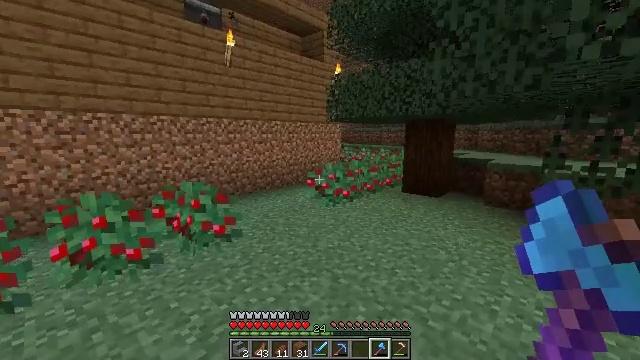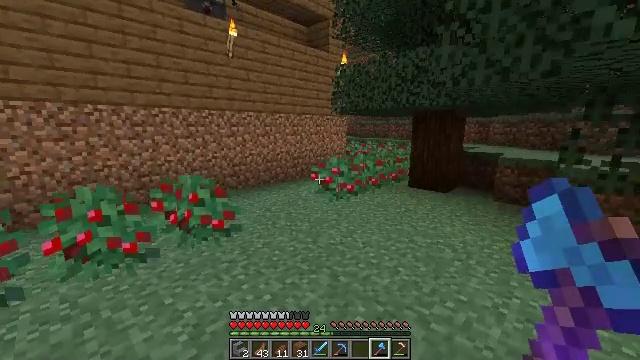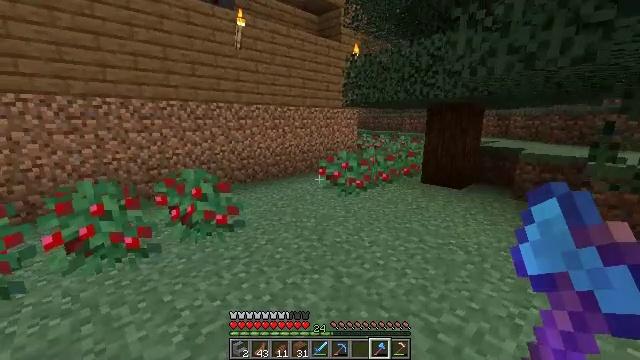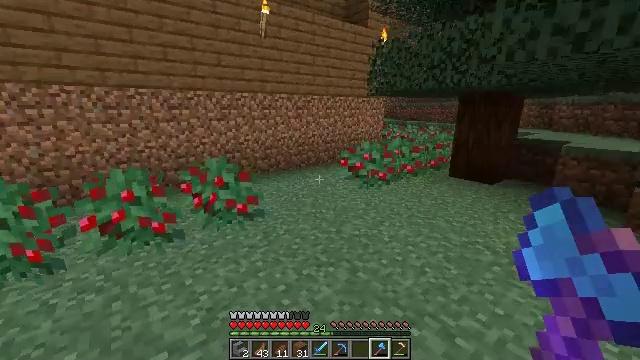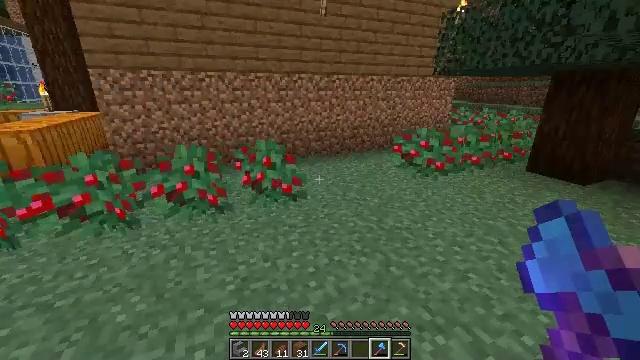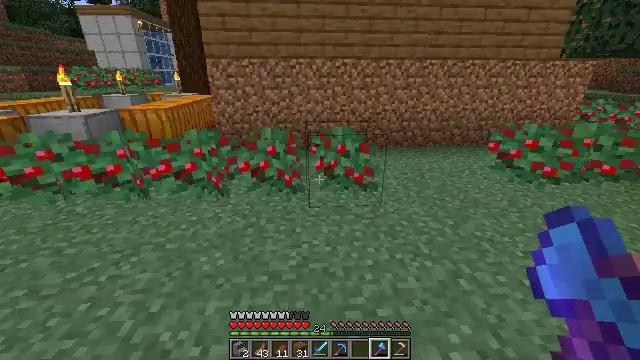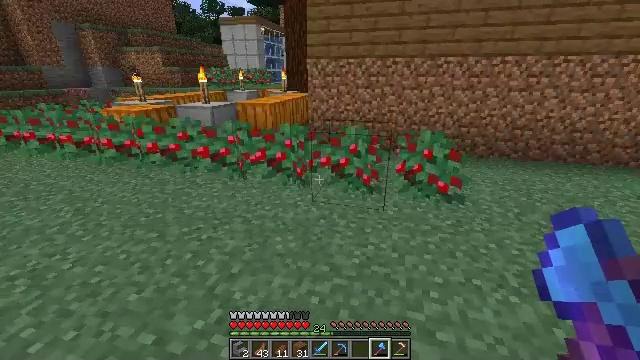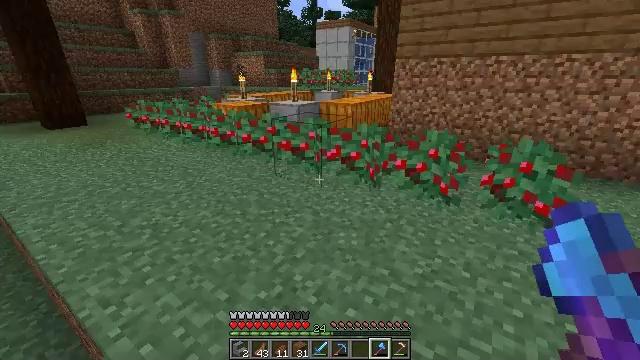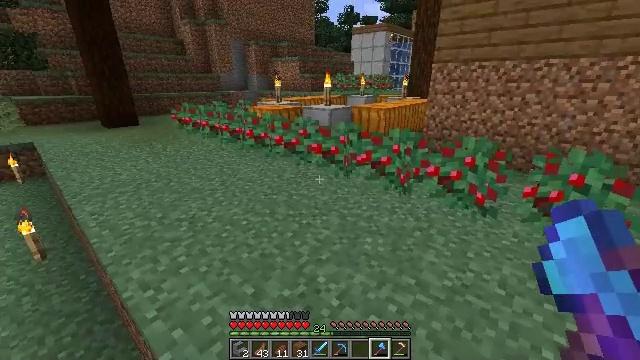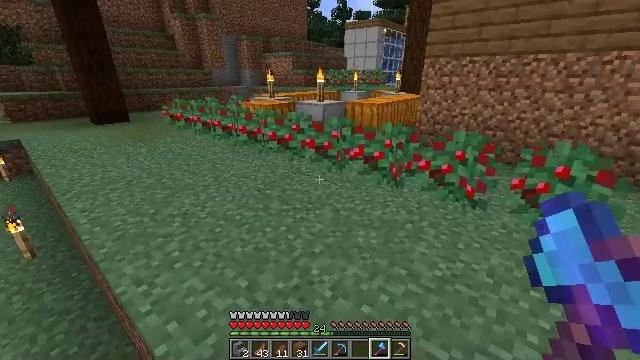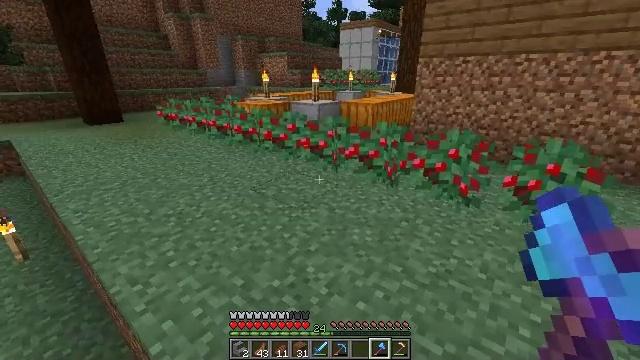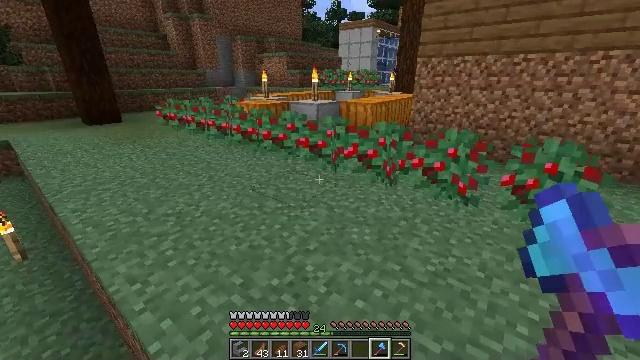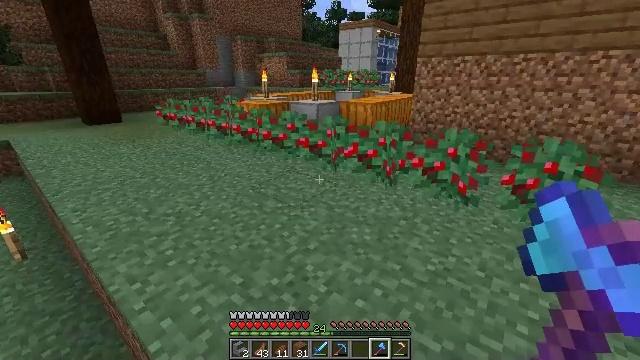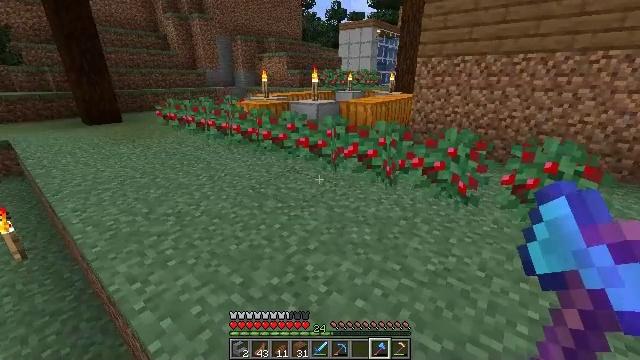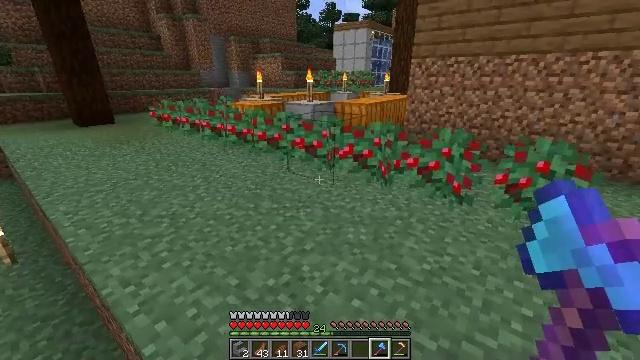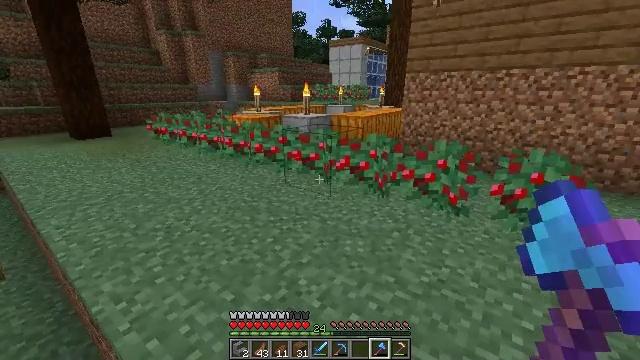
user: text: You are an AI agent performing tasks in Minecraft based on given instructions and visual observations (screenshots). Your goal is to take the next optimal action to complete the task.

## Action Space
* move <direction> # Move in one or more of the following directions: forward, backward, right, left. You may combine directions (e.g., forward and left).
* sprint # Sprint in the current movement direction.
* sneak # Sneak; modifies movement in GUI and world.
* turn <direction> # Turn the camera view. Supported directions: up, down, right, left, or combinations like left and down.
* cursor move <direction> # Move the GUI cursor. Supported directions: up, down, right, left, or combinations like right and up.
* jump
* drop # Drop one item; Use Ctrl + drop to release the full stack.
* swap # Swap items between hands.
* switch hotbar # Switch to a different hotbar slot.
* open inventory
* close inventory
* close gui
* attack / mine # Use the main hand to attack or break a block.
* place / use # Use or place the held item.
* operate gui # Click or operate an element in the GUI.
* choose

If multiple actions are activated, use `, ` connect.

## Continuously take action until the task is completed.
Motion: motion action
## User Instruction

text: Clear the sweet berry bush to collect the sweet berries.
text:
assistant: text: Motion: turn left and down
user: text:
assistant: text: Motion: turn left and down
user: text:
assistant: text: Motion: move right, turn left and down
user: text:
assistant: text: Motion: move right, turn left and down
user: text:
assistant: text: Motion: move right, turn left and down
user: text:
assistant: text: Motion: turn left
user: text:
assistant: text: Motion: turn left
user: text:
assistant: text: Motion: turn left
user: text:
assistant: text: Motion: turn right
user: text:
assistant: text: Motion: no_op
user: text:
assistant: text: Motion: no_op
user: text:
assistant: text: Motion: no_op
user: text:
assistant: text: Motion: no_op
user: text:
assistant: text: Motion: turn right
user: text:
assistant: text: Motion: turn up
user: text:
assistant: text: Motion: turn left and up
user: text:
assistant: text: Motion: turn left and up
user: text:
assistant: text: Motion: turn left and up
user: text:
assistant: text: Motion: turn left and up
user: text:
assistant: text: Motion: turn left and up
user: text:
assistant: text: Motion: turn up
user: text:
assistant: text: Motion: turn up
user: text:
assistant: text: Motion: no_op
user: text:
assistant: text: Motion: no_op
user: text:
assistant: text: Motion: move right
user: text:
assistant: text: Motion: move right
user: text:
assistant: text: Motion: move right, turn left and up
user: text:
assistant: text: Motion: turn left and up
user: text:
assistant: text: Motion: turn left and up
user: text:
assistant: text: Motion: turn left and up